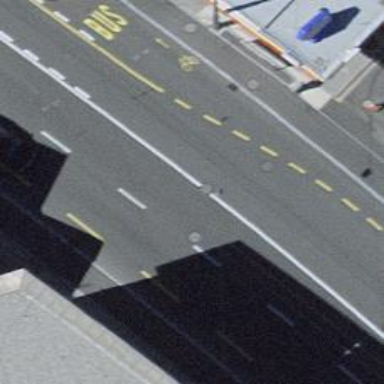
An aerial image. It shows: Primary highway with designated cycle lane and separate sidewalks on both sides. Trolley wires are present along the road.